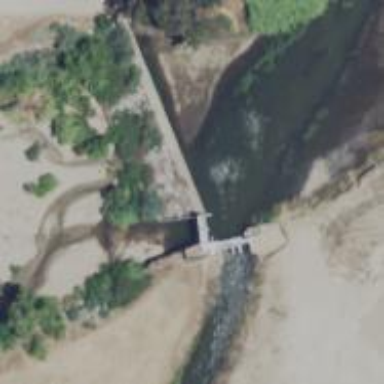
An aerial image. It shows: Dam across waterway.